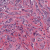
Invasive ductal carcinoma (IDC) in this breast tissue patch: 1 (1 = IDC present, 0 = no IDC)